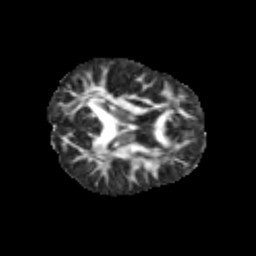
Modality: FA
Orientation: axial
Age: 9
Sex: female
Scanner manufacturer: siemens
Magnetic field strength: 3 T
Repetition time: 3.8 s
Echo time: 0.07 s